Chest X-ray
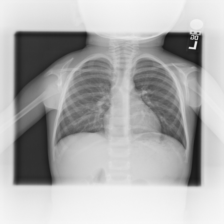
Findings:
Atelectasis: negative
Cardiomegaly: negative
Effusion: negative
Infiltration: negative
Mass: negative
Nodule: negative
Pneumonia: negative
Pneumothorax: negative
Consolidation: negative
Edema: negative
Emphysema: negative
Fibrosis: negative
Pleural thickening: negative
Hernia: negative